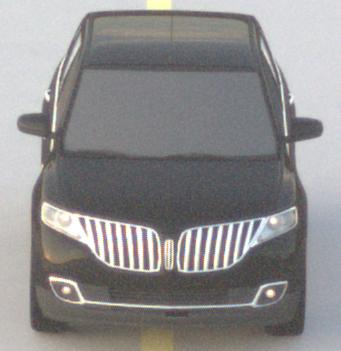
Make: Lincoln
Model: MKX
Detailed model: Gen. 1 CD3
Model produced from: 2010
Model produced until: 2015
Doors: 5
Color: black
Road condition: dry road
Daytime: sunrise or sunset
Contrast: low contrast